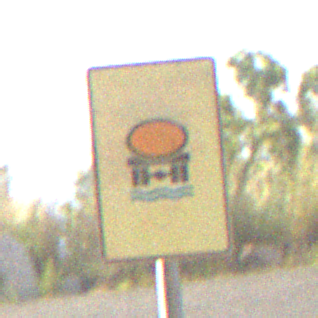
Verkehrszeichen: FahrzeugeMitWassergefaehrdenderLadungOhnePfeilsymbol
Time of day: MorningAfternoon
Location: Outdoor (RoadRail)
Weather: PartlyCloudy
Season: NotSpecified
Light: Natural